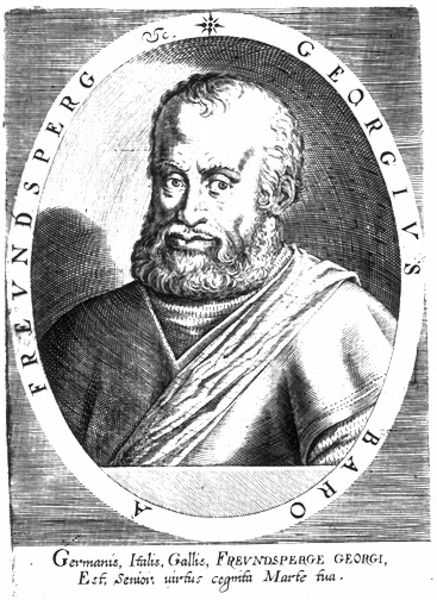
Titel: Bildnis des Georg von Frundsberg
Künstler: Dominicus Custos
Institution: (Seriendruck)
Schlagwörter: feder, kopf, mann, schatten, umhang, weiß, frisur, grau, haar, licht, mund, nase, ohr, schwarz, stirn, zeichnung, blick, alt, bart, hemd, augen, falten, kragen, mensch, rahmen, vollbart, ärmel, bild, bildnis, herr, portrait, porträt, haare, mantel, lippen, locke, locken, oval, schrift, grafik, graphik, ernst, inschrift, brauen, büste, glanz, pupillen, melancholie, tränensäcke, nische, medaillon, stern, druck, schraffur, radierung, stich, titel, schwarzweiß, text, buchstaben, krause, römer, halbprofil, schläfen, schmollmund, gelehrter, zeilen, siegel, porträit, kupferstich, repro, römisch, georg, germania, latein, lateinisch, umschrift, typo, tora, baron, marke, namenszug, georgius, mann bart, baro, bische, ovaler rahmen, mit namen, shcwarzweiss, freundsperg, kupersctich, georgius baro a freundsperg, georius